Interaction volume radius: 10 \u00c5
Interaction volume height: 40 \u00c5
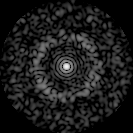
Disorder parameter: 0.8339